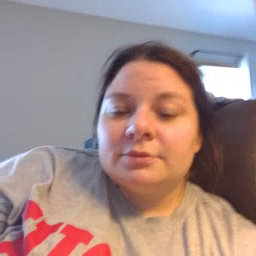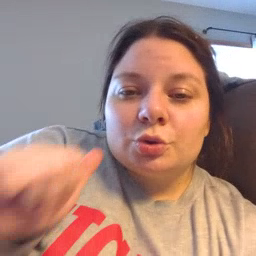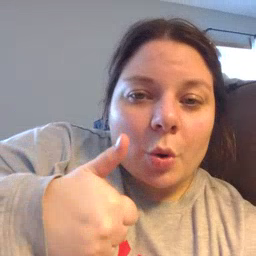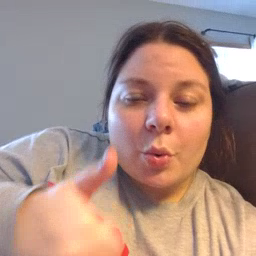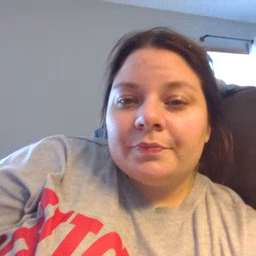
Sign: tomorrow